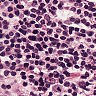
Metastatic tissue present: no